Question: I'm trying to add two vertical lines to my chart to display the min.- and max.-values more clear. I don't mean the grid-border!
I tried to calculate the distances, new min./max. values and format it via the axis-options 'tickFormatter', 'tickSize', etc. - but I wasn't able to finish it.
The distance between the lines has to be equivalent (preview below).
Is there any setting, snipped or workaround to make this possible?
Feel free to play with the fiddle: <URL>
'''
$(function () {
var data = [
[10, 10], [-37.5, 20], [30, 30], [40, 40], [83.8, 50]
];
var options = {
series:{
bars:{show: true}
},
bars:{
horizontal:true,
barWidth: 8
},
grid:{
borderWidth: 0
},
xaxis: {
color: "#FF0000"
},
yaxis: {
tickColor: "#FFFFFF",
ticks: [[10, "A"], [20, "B"], [30, "C"], [40, "D"], [50, "E"]]
}
};
$.plot($("#flotcontainer"), [data], options);
});
'''

Thanks a lot in advance!
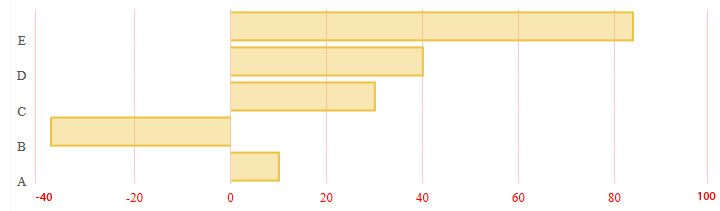
Answer: Here is simple solution to your issue:
Just define min and max values for x axis,
'''
xaxis: {
min:-40.0,
max:100,
color: "#FF0000"
},
'''
Here is your <URL>